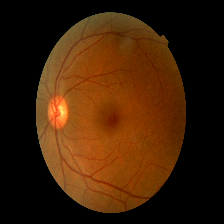
Diabetic retinopathy grade: Mild